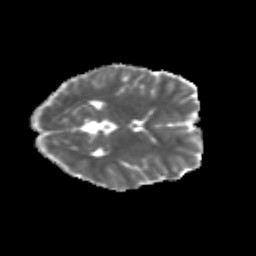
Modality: MD
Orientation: axial
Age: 20
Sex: female
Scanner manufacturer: siemens
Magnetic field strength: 3 T
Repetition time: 3.5 s
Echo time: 0.113 s